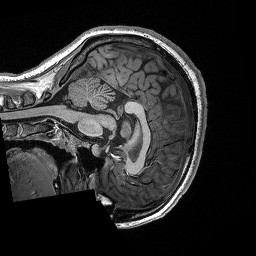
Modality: T1w
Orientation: sagittal
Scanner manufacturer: siemens
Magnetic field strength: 3 T
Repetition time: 2.3 s
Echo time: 0.00298 s